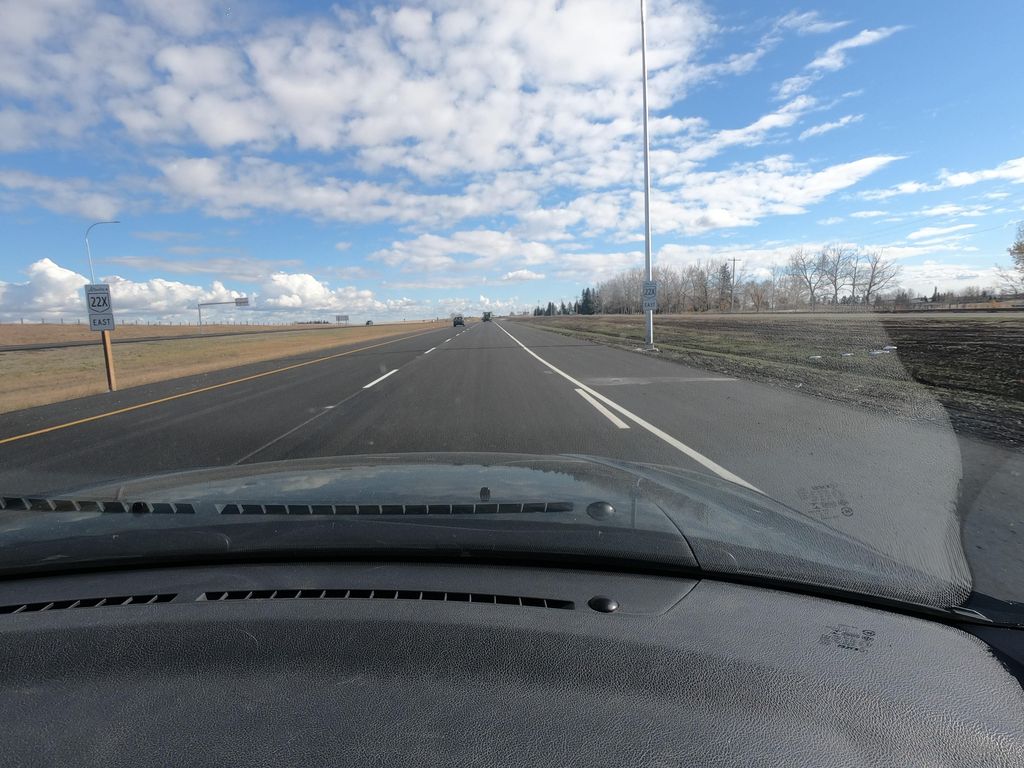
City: calgary